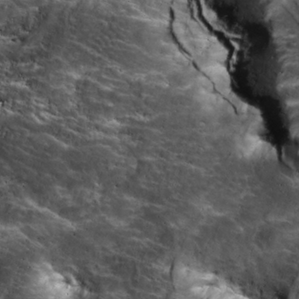
Label: non_frost